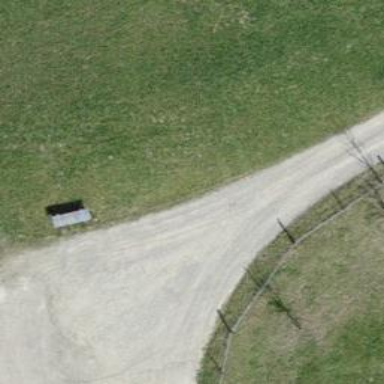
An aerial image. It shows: Gravel track with grade 2 quality.